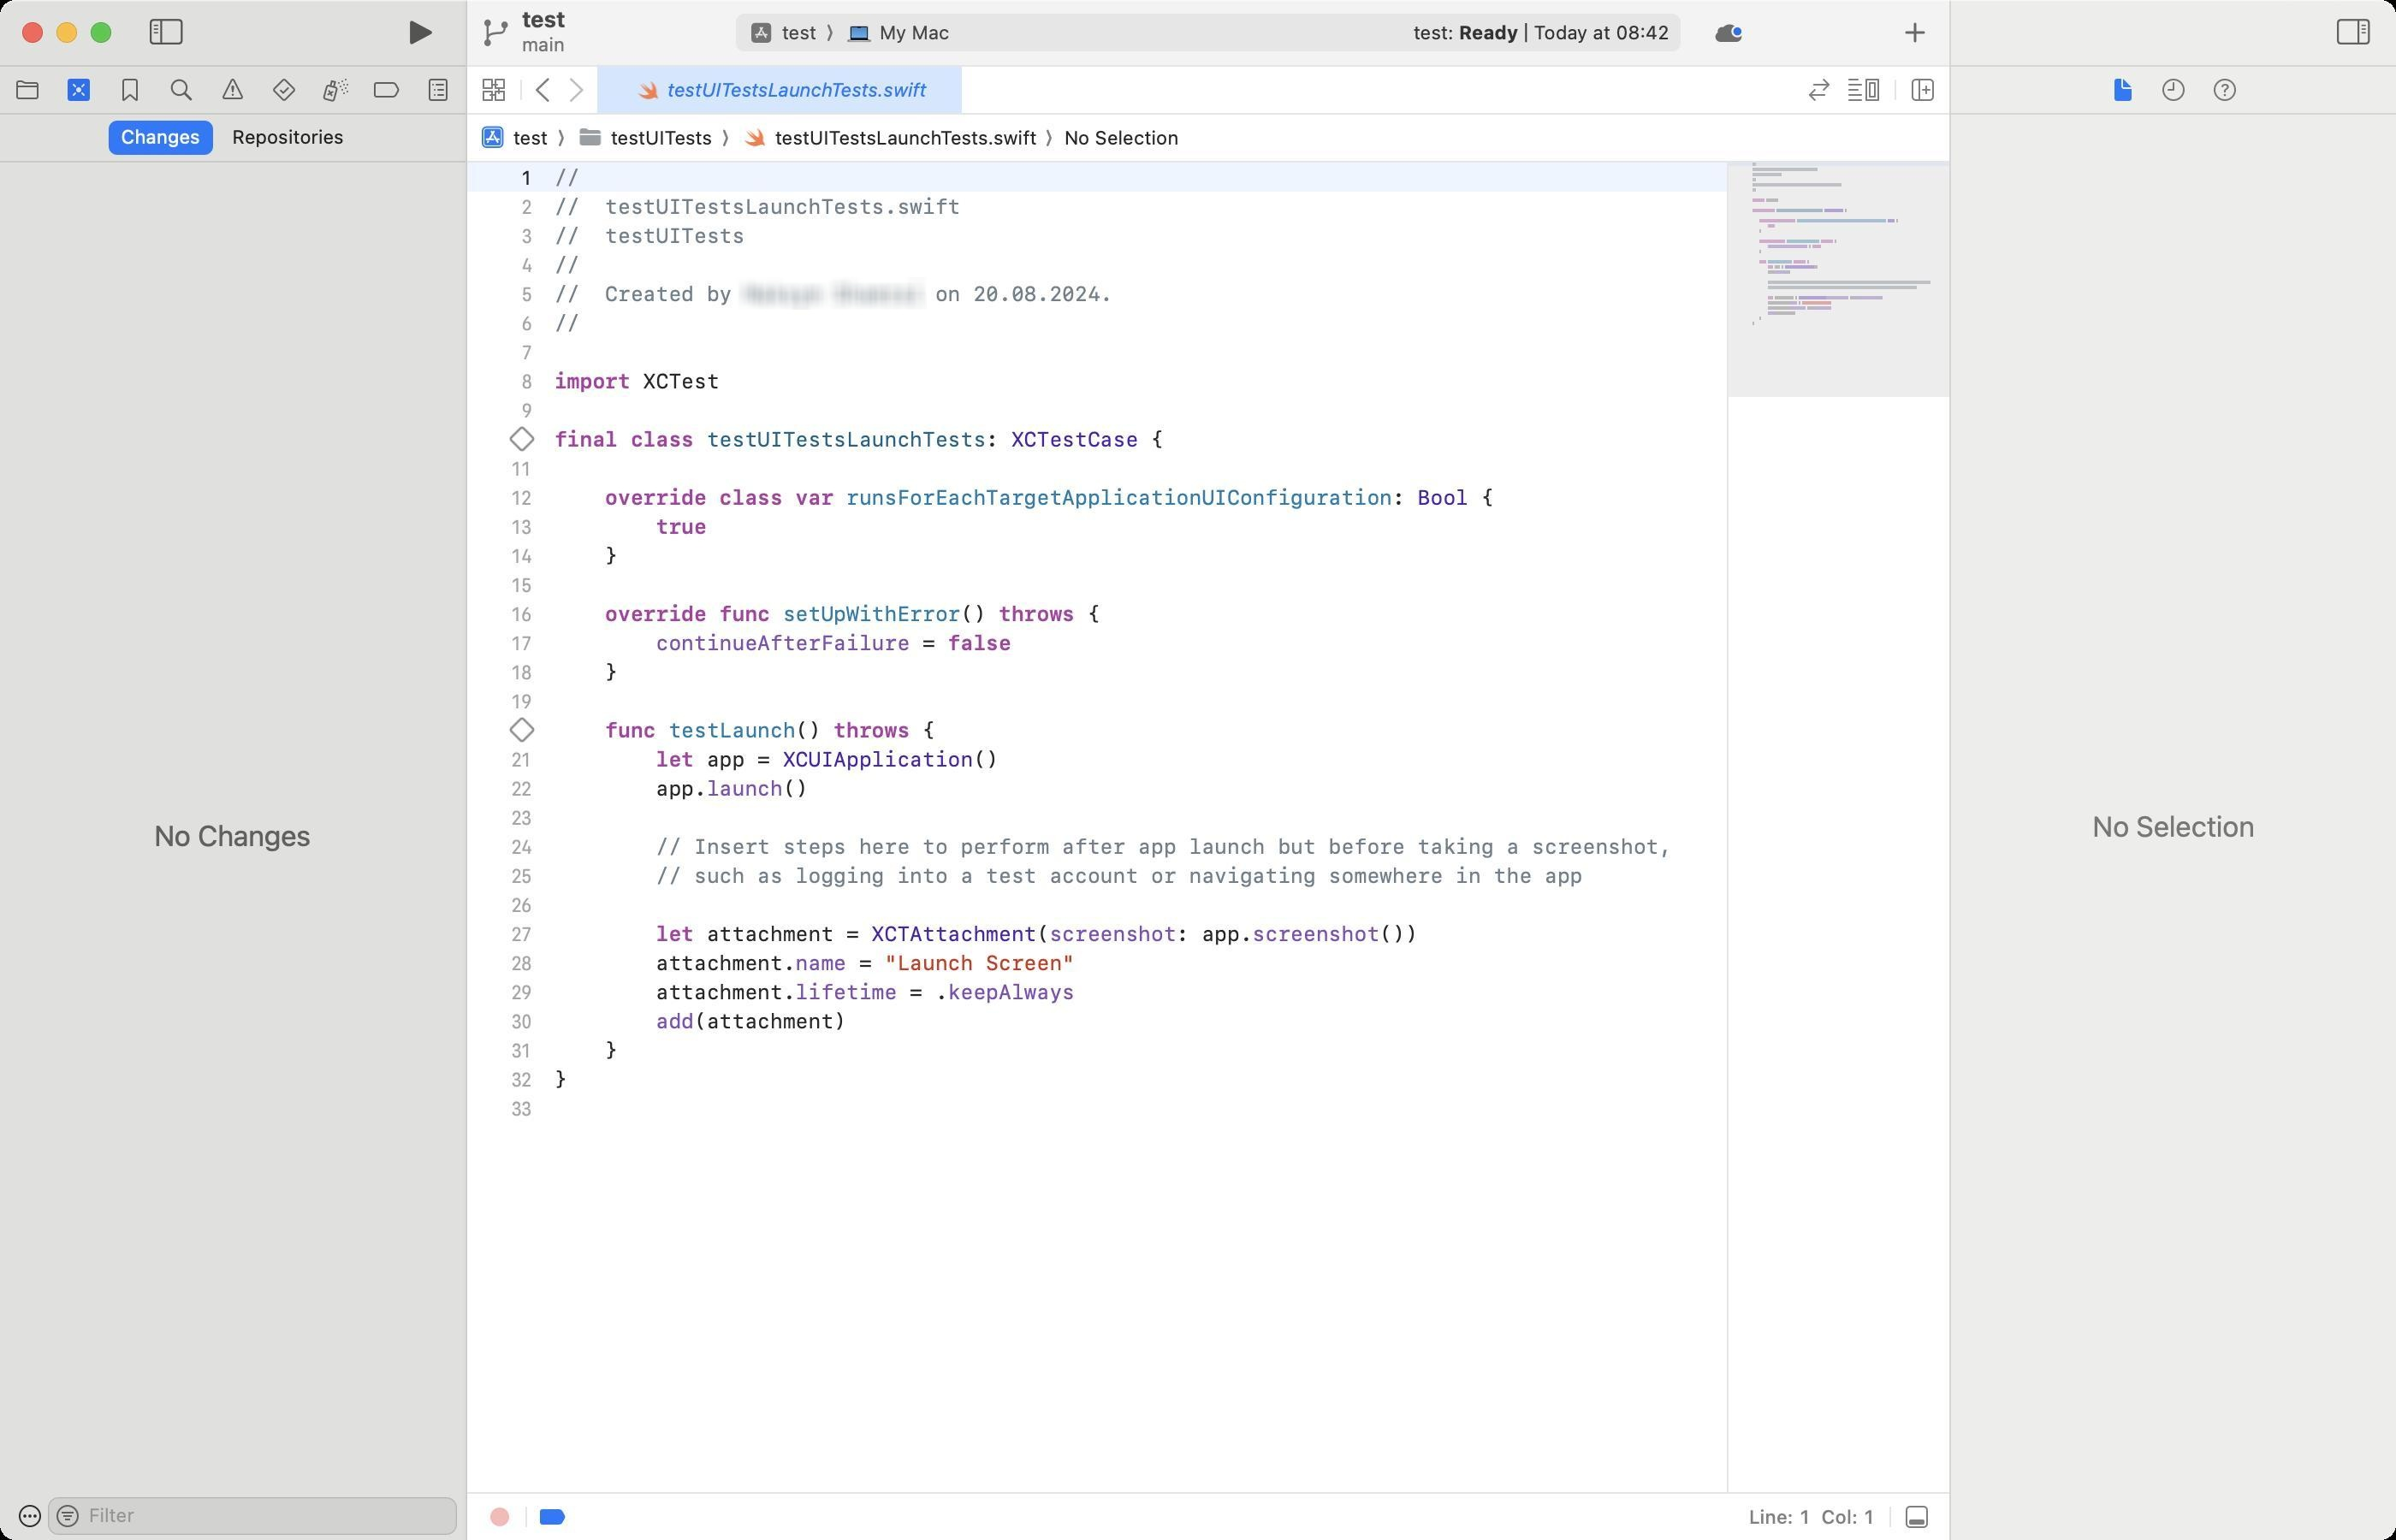
Accessibility tree:
{"name": "test_—_testUITestsLaunchTests.swift", "role": "AXWindow", "description": null, "role_description": "standard window", "value": null, "position": "164.00;127.00", "size": "1400;900", "children": [{"name": "test.xcodeproj", "role": "AXSplitGroup", "description": "/Users/[username]/Code/test/test/test.xcodeproj", "role_description": "split group", "value": null, "position": "0.00;0.00", "size": "1400;900", "children": [{"name": null, "role": "AXGroup", "description": "navigator", "role_description": "group", "value": null, "position": "0.00;0.00", "size": "272;900", "children": [{"name": "", "role": "AXRadioButton", "description": "Project", "role_description": "radio button", "value": 0, "position": "1.00;39.00", "size": "30;27", "children": []}, {"name": "", "role": "AXRadioButton", "description": "Source Control", "role_description": "radio button", "value": 1, "position": "31.00;39.00", "size": "30;27", "children": []}, {"name": "", "role": "AXRadioButton", "description": "Bookmarks", "role_description": "radio button", "value": 0, "position": "61.00;39.00", "size": "30;27", "children": []}, {"name": "", "role": "AXRadioButton", "description": "Find", "role_description": "radio button", "value": 0, "position": "91.00;39.00", "size": "30;27", "children": []}, {"name": "", "role": "AXRadioButton", "description": "Issues", "role_description": "radio button", "value": 0, "position": "121.00;39.00", "size": "30;27", "children": []}, {"name": "", "role": "AXRadioButton", "description": "Tests", "role_description": "radio button", "value": 0, "position": "151.00;39.00", "size": "30;27", "children": []}, {"name": "", "role": "AXRadioButton", "description": "Debug", "role_description": "radio button", "value": 0, "position": "181.00;39.00", "size": "30;27", "children": []}, {"name": "", "role": "AXRadioButton", "description": "Breakpoints", "role_description": "radio button", "value": 0, "position": "211.00;39.00", "size": "30;27", "children": []}, {"name": "", "role": "AXRadioButton", "description": "Reports", "role_description": "radio button", "value": 0, "position": "241.00;39.00", "size": "30;27", "children": []}, {"name": "Changes", "role": "AXRadioButton", "description": null, "role_description": "radio button", "value": 1, "position": "63.50;70.50", "size": "61;20", "children": []}, {"name": "Repositories", "role": "AXRadioButton", "description": null, "role_description": "radio button", "value": 0, "position": "128.50;70.50", "size": "80;20", "children": []}, {"name": null, "role": "AXScrollArea", "description": null, "role_description": "scroll area", "value": null, "position": "0.00;95.00", "size": "272;777", "children": [{"name": null, "role": "AXOutline", "description": "Changes Navigator", "role_description": "outline", "value": null, "position": "0.00;105.00", "size": "272;767", "children": [{"name": null, "role": "AXColumn", "description": null, "role_description": "column", "value": null, "position": "10.00;105.00", "size": "252;767", "children": []}]}]}, {"name": null, "role": "AXTextField", "description": "Changes Navigator Filter", "role_description": "search text field", "value": null, "position": "28.00;875.00", "size": "239;22", "children": [{"name": "", "role": "AXUnknown", "description": "cancel", "role_description": "unknown", "value": null, "position": "-164.00;968.00", "size": "11;22", "children": [{"name": "", "role": "AXButton", "description": "cancel", "role_description": "button", "value": null, "position": "-164.00;968.00", "size": "11;22", "children": []}]}, {"name": null, "role": "AXButton", "description": "Icon View Drop Down", "role_description": "button", "value": null, "position": "64.78;884.00", "size": "7;4", "children": []}]}, {"name": "", "role": "AXMenuButton", "description": null, "role_description": "menu button", "value": null, "position": "2.00;876.00", "size": "26;20", "children": []}]}, {"name": null, "role": "AXSplitter", "description": null, "role_description": "splitter", "value": 272.0, "position": "272.00;38.00", "size": "1;862", "children": []}, {"name": null, "role": "AXGroup", "description": "editor area", "role_description": "group", "value": null, "position": "273.00;0.00", "size": "866;900", "children": [{"name": null, "role": "AXSplitGroup", "description": null, "role_description": "split group", "value": null, "position": "273.00;0.00", "size": "866;900", "children": [{"name": null, "role": "AXSplitGroup", "description": null, "role_description": "split group", "value": null, "position": "273.00;0.00", "size": "866;900", "children": [{"name": null, "role": "AXGroup", "description": "testUITestsLaunchTests.swift", "role_description": "group", "value": null, "position": "273.00;0.00", "size": "866;900", "children": [{"name": null, "role": "AXGroup", "description": "testUITestsLaunchTests.swift", "role_description": "group", "value": null, "position": "273.00;0.00", "size": "866;900", "children": [{"name": null, "role": "AXSplitGroup", "description": null, "role_description": "split group", "value": null, "position": "273.00;0.00", "size": "866;900", "children": [{"name": null, "role": "AXScrollArea", "description": null, "role_description": "scroll area", "value": null, "position": "273.00;95.00", "size": "866;777", "children": [{"name": null, "role": "AXTextArea", "description": "Source Editor", "role_description": "text entry area", "value": "//\n//  testUITestsLaunchTests.swift\n//  testUITests\n//\n//  Created by [name] [surname] on 20.08.2024.\n//\n\nimport XCTest\n\nfinal class testUITestsLaunchTests: XCTestCase {\n\n    override class var runsForEachTargetApplicationUIConfiguration: Bool {\n        true\n    }\n\n    override func setUpWithError() throws {\n        continueAfterFailure = false\n    }\n\n    func testLaunch() throws {\n        let app = XCUIApplication()\n        app.launch()\n\n        // Insert steps here to perform after app launch but before taking a screenshot,\n        // such as logging into a test account or navigating somewhere in the app\n\n        let attachment = XCTAttachment(screenshot: app.screenshot())\n        attachment.name = \"Launch Screen\"\n        attachment.lifetime = .keepAlways\n        add(attachment)\n    }\n}\n", "position": "273.00;94.00", "size": "866;952", "children": []}, {"name": null, "role": "AXScrollBar", "description": null, "role_description": "scroll bar", "value": 0.005730659235268831, "position": "1123.00;95.00", "size": "16;777", "children": [{"name": null, "role": "AXValueIndicator", "description": null, "role_description": "value indicator", "value": 0.005730659235268831, "position": "1127.00;96.50", "size": "12;649", "children": []}, {"name": null, "role": "AXButton", "description": null, "role_description": "increment arrow button", "value": null, "position": "1123.00;95.00", "size": "0;0", "children": []}, {"name": null, "role": "AXButton", "description": null, "role_description": "decrement arrow button", "value": null, "position": "1123.00;95.00", "size": "0;0", "children": []}, {"name": null, "role": "AXButton", "description": null, "role_description": "increment page button", "value": null, "position": "1127.00;746.00", "size": "12;126", "children": []}, {"name": null, "role": "AXButton", "description": null, "role_description": "decrement page button", "value": null, "position": "1127.00;95.00", "size": "12;2", "children": []}]}, {"name": null, "role": "AXGroup", "description": "Source Editor Gutter", "role_description": "group", "value": null, "position": "284.00;94.00", "size": "30;952", "children": [{"name": null, "role": "AXButton", "description": "Annotation Line 10: Line: 10", "role_description": "button", "value": "No result", "position": "297.00;248.00", "size": "16;17", "children": []}, {"name": null, "role": "AXButton", "description": "Annotation Line 20: Line: 20", "role_description": "button", "value": "No result", "position": "297.00;418.00", "size": "16;17", "children": []}]}, {"name": null, "role": "AXGroup", "description": "Source Editor Change Gutter", "role_description": "group", "value": null, "position": "273.00;94.00", "size": "11;952", "children": []}, {"name": null, "role": "AXGroup", "description": "Source Editor Minimap", "role_description": "group", "value": null, "position": "1009.00;0.00", "size": "130;900", "children": [{"name": "Minimap_Landmark", "role": "AXStaticText", "description": "testUITestsLaunchTests", "role_description": "text", "value": null, "position": "1024.00;119.00", "size": "110;11", "children": []}, {"name": "Minimap_Landmark", "role": "AXStaticText", "description": "runsForEachTargetApplicationUIConfiguration", "role_description": "text", "value": null, "position": "1028.00;125.00", "size": "106;11", "children": []}, {"name": "Minimap_Landmark", "role": "AXStaticText", "description": "setUpWithError()", "role_description": "text", "value": null, "position": "1028.00;137.00", "size": "106;11", "children": []}, {"name": "Minimap_Landmark", "role": "AXStaticText", "description": "testLaunch()", "role_description": "text", "value": null, "position": "1028.00;149.00", "size": "106;11", "children": []}]}]}]}, {"name": null, "role": "AXGroup", "description": "Jump Bar", "role_description": "group", "value": null, "position": "273.00;67.00", "size": "866;28", "children": [{"name": null, "role": "AXPopUpButton", "description": null, "role_description": "pop up button", "value": "test", "position": "273.00;67.00", "size": "62;27", "children": []}, {"name": null, "role": "AXPopUpButton", "description": null, "role_description": "pop up button", "value": "testUITests", "position": "335.00;67.00", "size": "96;27", "children": []}, {"name": null, "role": "AXPopUpButton", "description": null, "role_description": "pop up button", "value": "testUITestsLaunchTests.swift", "position": "431.00;67.00", "size": "189;27", "children": []}, {"name": null, "role": "AXPopUpButton", "description": null, "role_description": "pop up button", "value": "No Selection", "position": "620.00;67.00", "size": "83;27", "children": []}]}]}, {"name": null, "role": "AXGroup", "description": "Tab Bar", "role_description": "group", "value": null, "position": "273.00;39.00", "size": "866;28", "children": [{"name": "Tab_bar,_1_tab", "role": "AXTabGroup", "description": "tab bar", "role_description": "tab group", "value": "{\n    \"name\": \"testUITestsLaunchTests.swift\",\n    \"role\": \"AXRadioButton\",\n    \"description\": null,\n    \"role_description\": \"tab\",\n    \"value\": true,\n    \"position\": \"349.00;39.00\",\n    \"size\": \"213;27\",\n    \"children\": [\n        {\n            \"name\": \"close_tab\",\n            \"role\": \"AXButton\",\n            \"description\": \"Close\",\n            \"role_description\": \"button\",\n            \"value\": null,\n            \"position\": \"353.00;44.50\",\n            \"size\": \"16;16\",\n            \"children\": [\n                {\n                    \"name\": \"close_tab\",\n                    \"role\": \"AXButton\",\n                    \"description\": \"Close\",\n                    \"role_description\": \"button\",\n                    \"value\": null,\n                    \"position\": \"353.00;44.50\",\n                    \"size\": \"16;16\",\n                    \"children\": []\n                }\n            ]\n        }\n    ]\n}", "position": "349.00;39.00", "size": "700;27", "children": [{"name": null, "role": "AXScrollArea", "description": null, "role_description": "scroll area", "value": null, "position": "349.00;39.00", "size": "700;27", "children": [{"name": "testUITestsLaunchTests.swift", "role": "AXRadioButton", "description": null, "role_description": "tab", "value": true, "position": "349.00;39.00", "size": "213;27", "children": [{"name": "close_tab", "role": "AXButton", "description": "Close", "role_description": "button", "value": null, "position": "353.00;44.50", "size": "16;16", "children": [{"name": "close_tab", "role": "AXButton", "description": "Close", "role_description": "button", "value": null, "position": "353.00;44.50", "size": "16;16", "children": []}]}]}]}]}, {"name": "", "role": "AXButton", "description": "Related Items", "role_description": "button", "value": null, "position": "277.00;39.00", "size": "23;27", "children": []}, {"name": "", "role": "AXButton", "description": "Go Back", "role_description": "button", "value": null, "position": "309.00;39.00", "size": "18;27", "children": []}, {"name": "", "role": "AXButton", "description": "Go Forward", "role_description": "button", "value": null, "position": "327.00;39.00", "size": "18;27", "children": []}, {"name": "", "role": "AXCheckBox", "description": "Code Review", "role_description": "toggle button", "value": "0", "position": "1051.00;39.00", "size": "24;27", "children": []}, {"name": "", "role": "AXButton", "description": "editor options", "role_description": "button", "value": null, "position": "1075.00;39.00", "size": "28;27", "children": []}, {"name": "", "role": "AXButton", "description": "Add Editor on Right", "role_description": "button", "value": null, "position": "1112.00;39.00", "size": "23;27", "children": []}]}]}]}, {"name": null, "role": "AXGroup", "description": "debug bar", "role_description": "group", "value": null, "position": "273.00;873.00", "size": "866;27", "children": [{"name": "", "role": "AXButton", "description": "Record UI Test", "role_description": "button", "value": null, "position": "277.00;873.00", "size": "30;27", "children": []}, {"name": "", "role": "AXCheckBox", "description": "Breakpoints", "role_description": "toggle button", "value": 1, "position": "308.00;873.00", "size": "30;27", "children": []}, {"name": null, "role": "AXStaticText", "description": null, "role_description": "text", "value": "Line: 1  Col: 1", "position": "1020.00;879.50", "size": "78;14", "children": []}, {"name": "", "role": "AXButton", "description": "show debug area", "role_description": "button", "value": null, "position": "1105.00;873.00", "size": "30;27", "children": []}]}]}]}, {"name": null, "role": "AXSplitter", "description": null, "role_description": "splitter", "value": 866.0, "position": "1139.00;38.00", "size": "1;862", "children": []}, {"name": null, "role": "AXGroup", "description": "inspector", "role_description": "group", "value": null, "position": "1140.00;0.00", "size": "260;900", "children": [{"name": null, "role": "AXStaticText", "description": null, "role_description": "text", "value": "No Selection", "position": "1218.50;473.00", "size": "103;20", "children": []}, {"name": "", "role": "AXRadioButton", "description": "File Inspector", "role_description": "radio button", "value": 1, "position": "1225.00;39.00", "size": "30;27", "children": []}, {"name": "", "role": "AXRadioButton", "description": "History Inspector", "role_description": "radio button", "value": 0, "position": "1255.00;39.00", "size": "30;27", "children": []}, {"name": "", "role": "AXRadioButton", "description": "Quick Help Inspector", "role_description": "radio button", "value": 0, "position": "1285.00;39.00", "size": "30;27", "children": []}]}]}, {"name": null, "role": "AXToolbar", "description": null, "role_description": "toolbar", "value": null, "position": "0.00;0.00", "size": "1400;38", "children": [{"name": null, "role": "AXButton", "description": "Hide Navigator", "role_description": "button", "value": null, "position": "76.00;0.00", "size": "42;38", "children": []}, {"name": null, "role": "AXGroup", "description": null, "role_description": "group", "value": null, "position": "176.00;0.00", "size": "92;38", "children": [{"name": "Run", "role": "AXButton", "description": null, "role_description": "button", "value": null, "position": "225.00;7.00", "size": "40;25", "children": []}]}, {"name": null, "role": "AXButton", "description": "Branch Chooser", "role_description": "button", "value": "test, main", "position": "277.00;0.00", "size": "136;38", "children": [{"name": null, "role": "AXButton", "description": "Branch Chooser", "role_description": "button", "value": "test, main", "position": "281.00;2.00", "size": "128;34", "children": [{"name": null, "role": "AXStaticText", "description": null, "role_description": "text", "value": "test", "position": "303.00;3.00", "size": "30;16", "children": []}, {"name": null, "role": "AXStaticText", "description": null, "role_description": "text", "value": "main", "position": "303.00;19.00", "size": "30;14", "children": []}, {"name": null, "role": "AXImage", "description": "", "role_description": "image", "value": null, "position": "281.00;7.00", "size": "18;24", "children": []}]}]}, {"name": null, "role": "AXGroup", "description": null, "role_description": "group", "value": null, "position": "426.00;0.00", "size": "560;38", "children": [{"name": null, "role": "AXGroup", "description": "Activity View", "role_description": "group", "value": null, "position": "430.00;8.00", "size": "552;22", "children": [{"name": null, "role": "AXList", "description": "path", "role_description": "list", "value": null, "position": "430.00;8.00", "size": "140;22", "children": [{"name": null, "role": "AXPopUpButton", "description": "Active Scheme", "role_description": "pop up button", "value": "test", "position": "430.00;8.00", "size": "62;22", "children": []}, {"name": null, "role": "AXPopUpButton", "description": "Active Run Destination", "role_description": "pop up button", "value": "My Mac", "position": "492.00;8.00", "size": "78;22", "children": []}]}, {"name": null, "role": "AXStaticText", "description": null, "role_description": "text", "value": "test: Ready │ Today at 08:42", "position": "824.00;12.00", "size": "154;14", "children": []}]}]}, {"name": null, "role": "AXButton", "description": "Notices", "role_description": "button", "value": null, "position": "995.00;0.00", "size": "30;38", "children": []}, {"name": null, "role": "AXButton", "description": "Library", "role_description": "button", "value": null, "position": "1103.00;0.00", "size": "32;38", "children": []}, {"name": null, "role": "AXButton", "description": "Hide Inspector", "role_description": "button", "value": null, "position": "1354.00;0.00", "size": "42;38", "children": []}]}, {"name": null, "role": "AXButton", "description": null, "role_description": "close button", "value": null, "position": "12.00;11.00", "size": "14;16", "children": []}, {"name": null, "role": "AXButton", "description": null, "role_description": "full screen button", "value": null, "position": "52.00;11.00", "size": "14;16", "children": [{"name": null, "role": "AXGroup", "description": null, "role_description": "group", "value": null, "position": "52.00;11.00", "size": "14;16", "children": [{"name": null, "role": "AXGroup", "description": null, "role_description": "group", "value": null, "position": "52.00;11.00", "size": "14;16", "children": []}]}]}, {"name": null, "role": "AXButton", "description": null, "role_description": "minimize button", "value": null, "position": "32.00;11.00", "size": "14;16", "children": []}]}